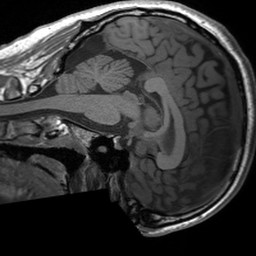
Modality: T1w
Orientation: sagittal
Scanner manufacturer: siemens
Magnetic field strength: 3 T
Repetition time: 1.54 s
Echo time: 0.00234 s